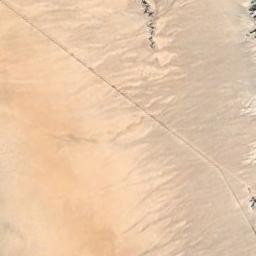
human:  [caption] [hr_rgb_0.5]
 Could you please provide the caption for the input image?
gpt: There is a little grain in this desert .

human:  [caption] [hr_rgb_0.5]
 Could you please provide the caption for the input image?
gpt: There are white desert with lines of green plants .

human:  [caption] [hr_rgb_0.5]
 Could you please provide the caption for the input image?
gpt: It is a large piece of smooth yellow desert with a narrow road passes through it .

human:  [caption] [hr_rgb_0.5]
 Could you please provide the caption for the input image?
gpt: The desert has yellow sand and flat terrain and a road goes through the desert .

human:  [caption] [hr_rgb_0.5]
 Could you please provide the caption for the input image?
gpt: A road is separating this yellow desert .